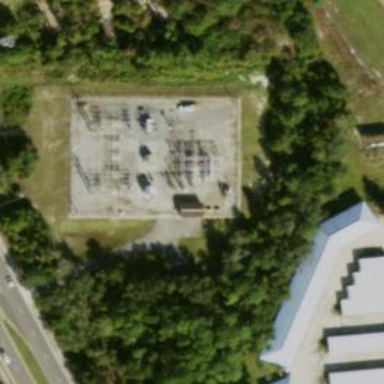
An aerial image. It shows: Outdoor distribution level power substation.